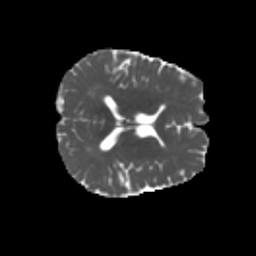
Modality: MD
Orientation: axial
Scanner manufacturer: siemens
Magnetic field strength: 3 T
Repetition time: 4.16 s
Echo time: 0.0806 s